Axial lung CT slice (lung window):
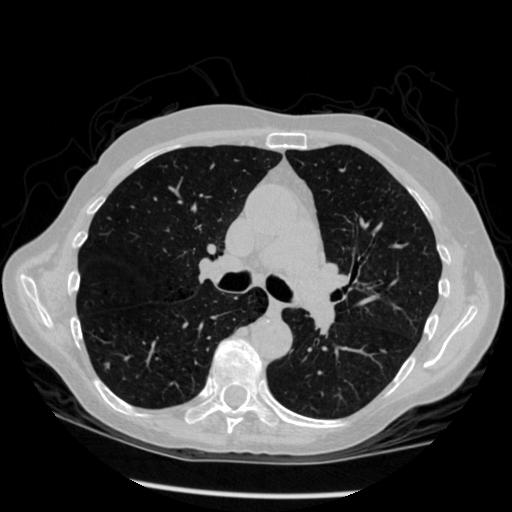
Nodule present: yes
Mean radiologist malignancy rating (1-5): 2.667